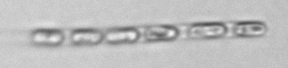
Label: Skeletonema